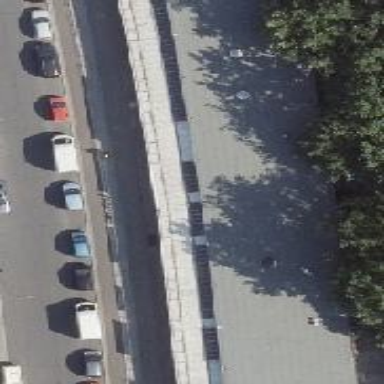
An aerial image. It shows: Flat-roofed retail building with brown exterior.